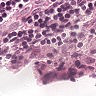
Metastatic tissue present: no